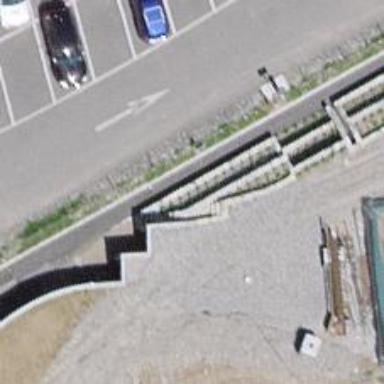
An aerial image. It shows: Miniature railway tunnel.